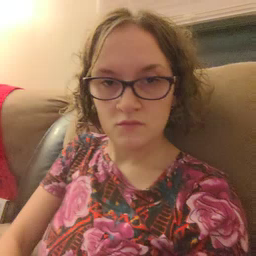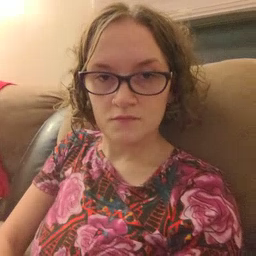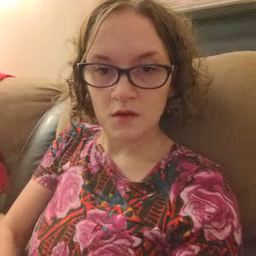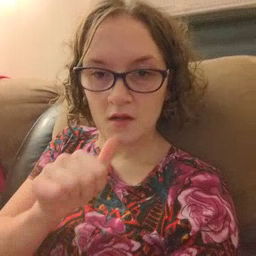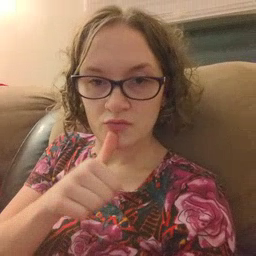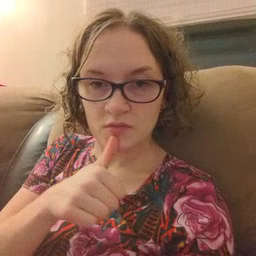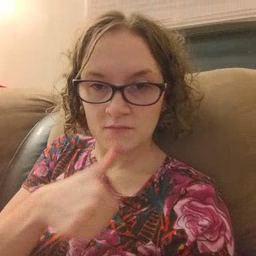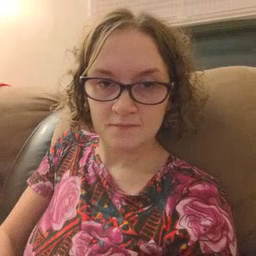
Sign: owie